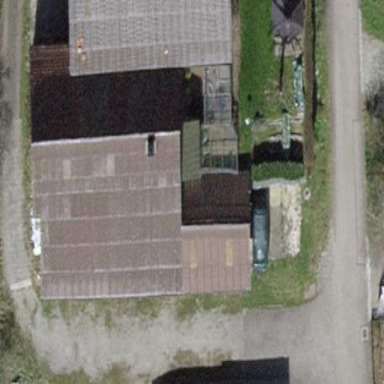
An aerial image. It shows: Barn.